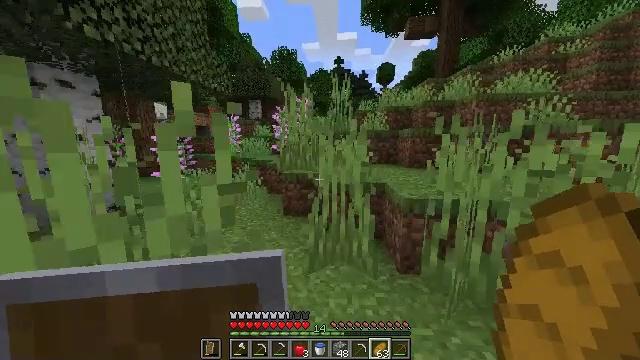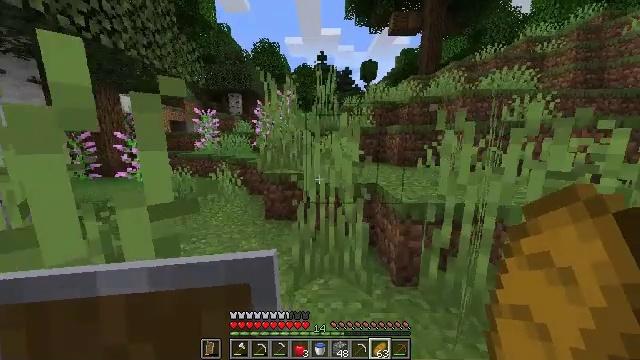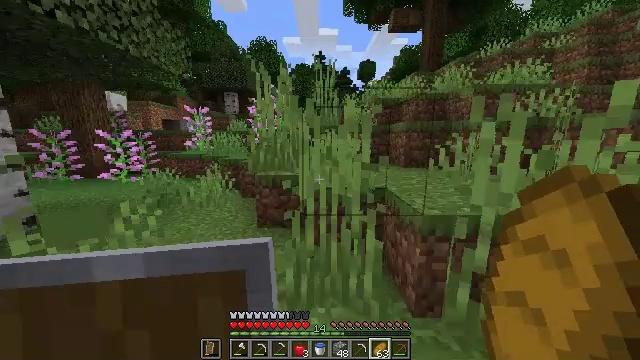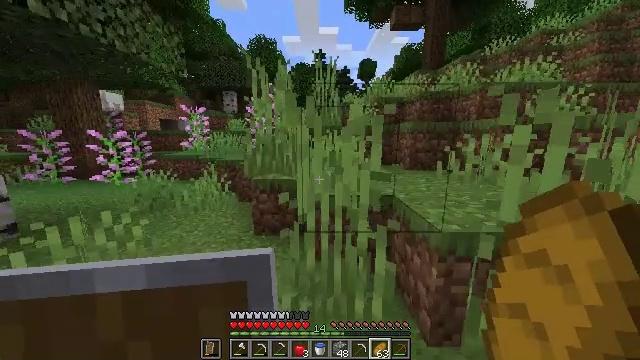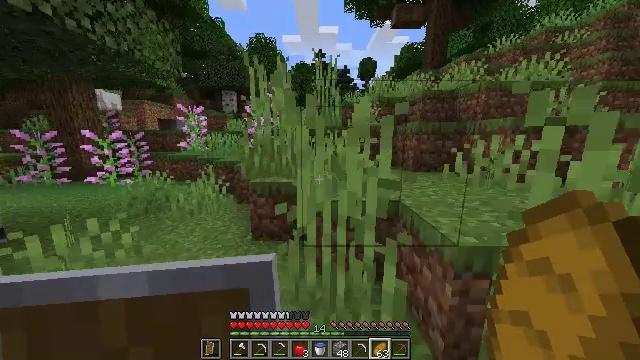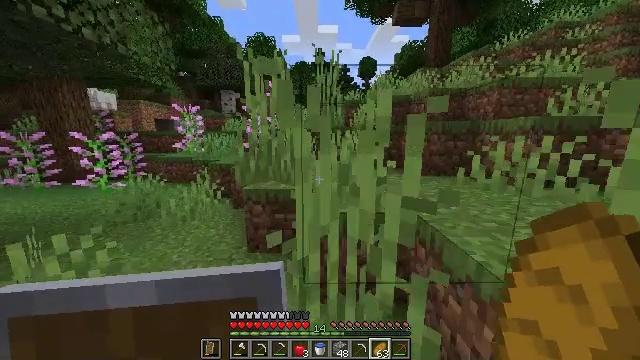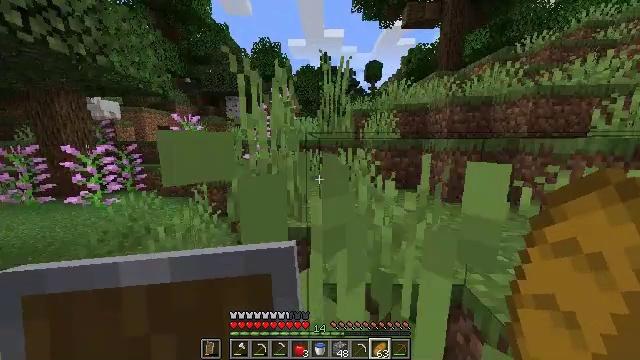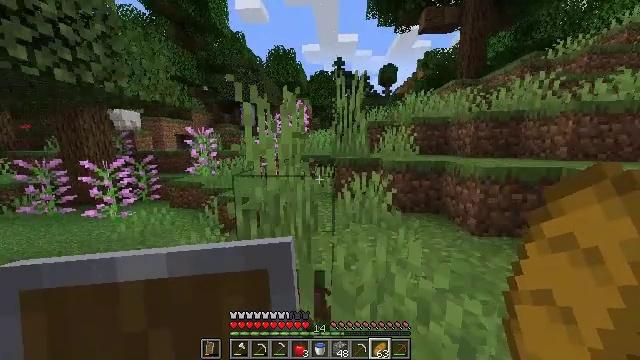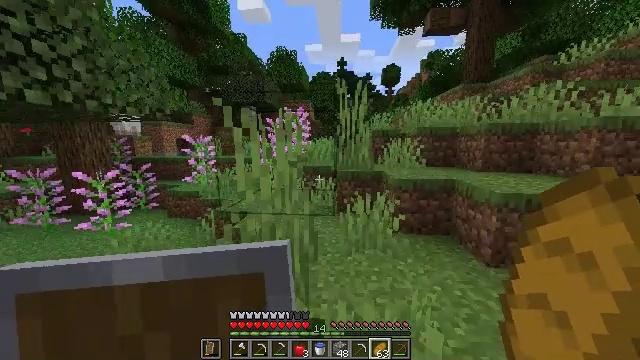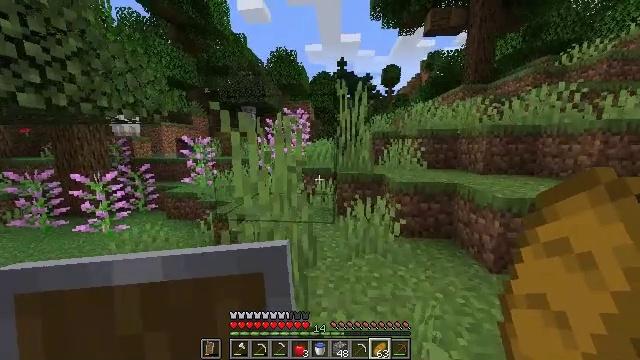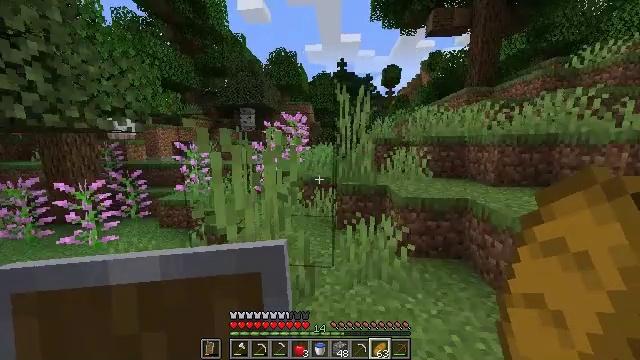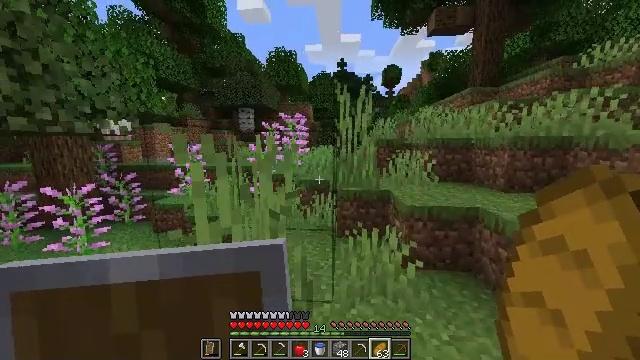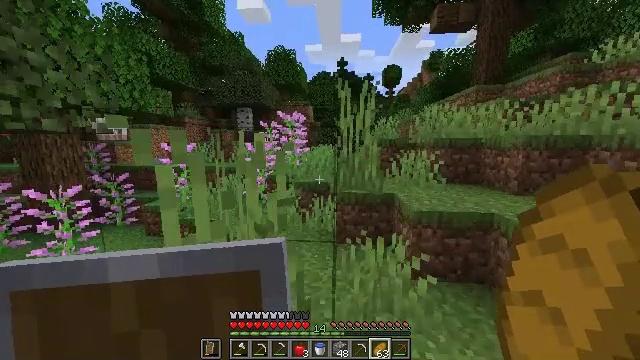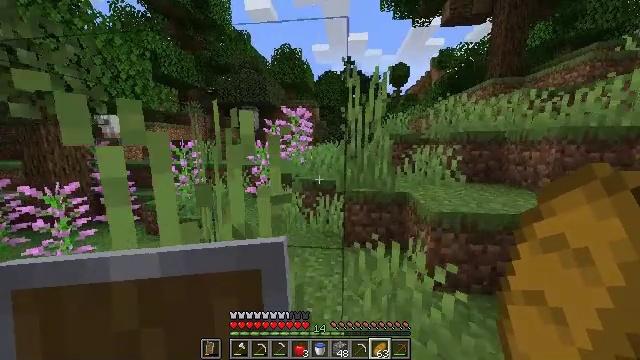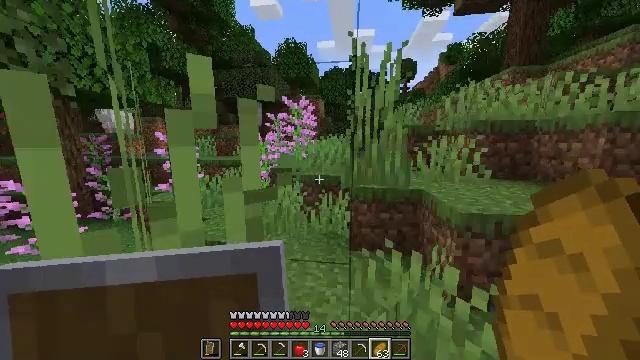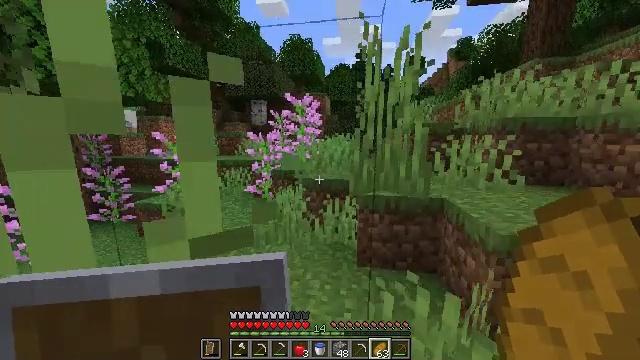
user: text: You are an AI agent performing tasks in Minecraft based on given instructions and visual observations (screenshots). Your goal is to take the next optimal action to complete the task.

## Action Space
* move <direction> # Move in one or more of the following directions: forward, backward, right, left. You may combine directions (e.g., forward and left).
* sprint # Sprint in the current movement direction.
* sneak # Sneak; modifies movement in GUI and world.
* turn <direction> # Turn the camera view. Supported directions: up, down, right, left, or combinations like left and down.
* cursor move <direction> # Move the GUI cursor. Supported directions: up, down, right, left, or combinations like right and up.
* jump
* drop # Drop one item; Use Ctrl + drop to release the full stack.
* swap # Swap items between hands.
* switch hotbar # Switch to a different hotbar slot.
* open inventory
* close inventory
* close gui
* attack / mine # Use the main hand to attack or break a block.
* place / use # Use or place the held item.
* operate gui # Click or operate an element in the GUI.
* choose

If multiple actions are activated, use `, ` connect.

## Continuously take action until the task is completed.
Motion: motion action
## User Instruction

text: Collect a hay block for crafting.
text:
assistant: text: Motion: move forward, sprint, turn right
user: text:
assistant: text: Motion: move forward, sprint
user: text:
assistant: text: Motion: move forward, sprint
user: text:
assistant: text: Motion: move forward, sprint
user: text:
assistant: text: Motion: move forward, sprint
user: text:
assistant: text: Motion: move forward, sprint, turn left, jump
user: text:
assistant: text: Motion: move forward, sprint, turn left, jump
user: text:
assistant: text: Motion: move forward, sprint, jump
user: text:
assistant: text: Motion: move forward, sprint, jump
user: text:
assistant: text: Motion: move forward, sprint, jump
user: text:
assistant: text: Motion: move forward, sprint, jump
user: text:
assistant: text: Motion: move forward, sprint, jump
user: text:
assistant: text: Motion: move forward, sprint, turn left, jump
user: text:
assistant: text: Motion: move forward, sprint, turn left
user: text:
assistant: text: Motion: move forward, sprint, turn left
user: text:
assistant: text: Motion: move forward, sprint, turn left
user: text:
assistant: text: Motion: move forward, sprint, turn left
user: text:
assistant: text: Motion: move forward, sprint
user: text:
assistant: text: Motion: move forward, sprint
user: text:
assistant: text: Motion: move forward, sprint, jump
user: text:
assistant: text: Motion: move forward, sprint, jump
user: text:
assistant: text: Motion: move forward, sprint, jump
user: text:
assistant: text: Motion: move forward, sprint, jump
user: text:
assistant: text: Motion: move forward, sprint, jump
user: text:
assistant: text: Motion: move forward, sprint, jump
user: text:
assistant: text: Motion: move forward, sprint, jump
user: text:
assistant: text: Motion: move forward, sprint, jump
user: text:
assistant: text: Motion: move forward, sprint, jump
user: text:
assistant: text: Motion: move forward, sprint, jump
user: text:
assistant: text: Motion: move forward, sprint, jump